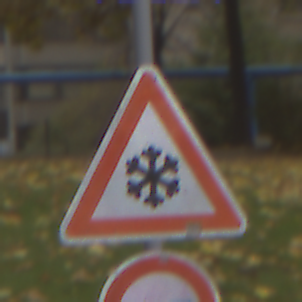
Verkehrszeichen: SchneeOderEisglaette
Zusatzzeichen unten: Ueberholverbot
Umgebung: Outdoor, Nature
Tageszeit: MorningAfternoon
Wetter: Overcast
Licht: Natural
Jahreszeit: Autumn
Kontrast: LowContrast